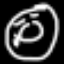
Label: donut